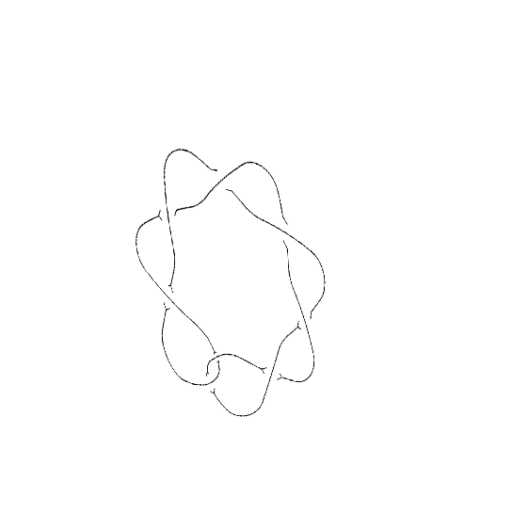
Crossing number: 8